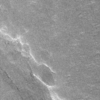
Label: not_dusty